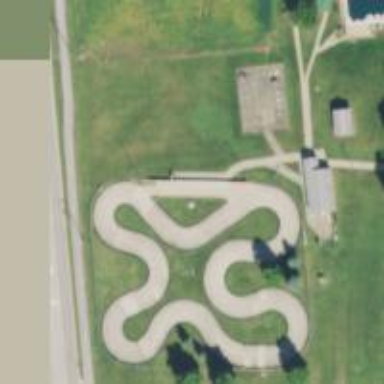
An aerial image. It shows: Karting raceway road for racing enthusiasts.